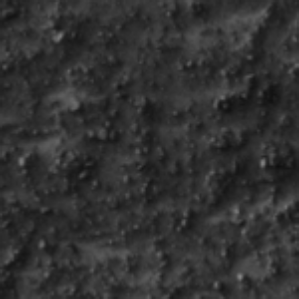
Label: frost